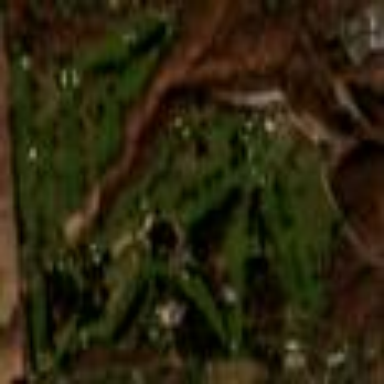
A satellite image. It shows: Golf course.